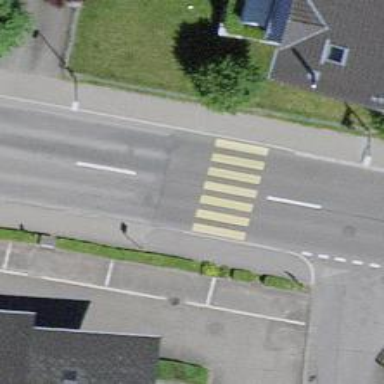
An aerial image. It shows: Zebra crossing on the road.